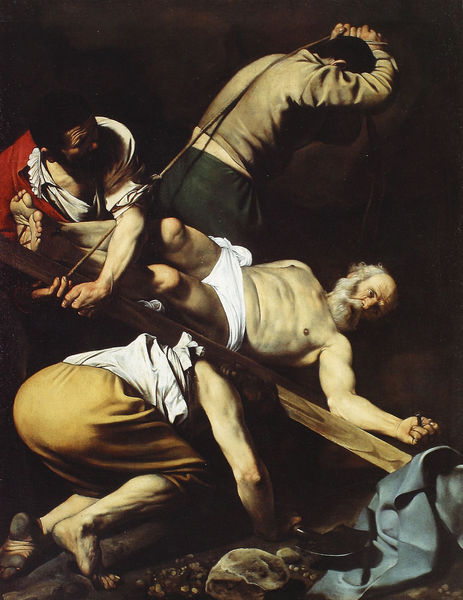
Titel: Cappella Cesari mit Gemälden von der Bekehrung des Paulus und der Kreuzigung des Petrus
Künstler: Michelangelo Merisi da Caravaggio
Standort: Rom, S. Maria del Popolo (EU - I - Latium)
Schlagwörter: blau, dunkel, felsen, gemälde, mann, nackt, umhang, weiß, gelb, grün, holz, licht, männer, rücken, rot, tuch, beige, alt, bart, hose, stein, steine, mantel, fels, ziehen, füsse, ölgemälde, knie, nagel, wade, oberkörper, greis, lendentuch, kreuz, kiesel, seil, barfuß, römer, jesus, kreuzigung, hammer, schmerz, heilig, petrus, aufstellen, krauz, aufstellung, kopfüber, caravaggio, geiselung, holu, kreuzigen, maner, renaissence